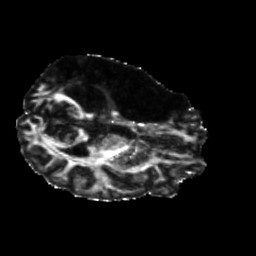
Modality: FA
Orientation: axial
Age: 40
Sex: male
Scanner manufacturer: siemens
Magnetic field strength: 3 T
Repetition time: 5.25 s
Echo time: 0.08 s